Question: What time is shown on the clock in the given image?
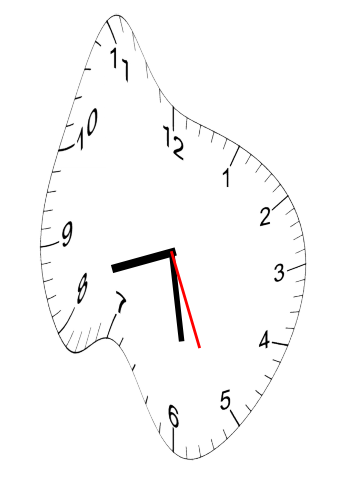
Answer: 08:28:26